Field crop: maize
Growth stage: 2
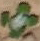
Species: chenopodium